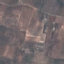
Land use / land cover class: PermanentCrop